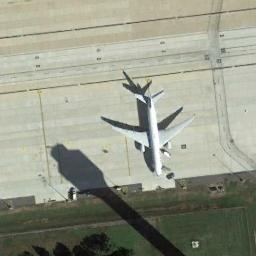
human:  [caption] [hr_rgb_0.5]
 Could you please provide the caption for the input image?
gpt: An airplane is parked on the open space near the grass .

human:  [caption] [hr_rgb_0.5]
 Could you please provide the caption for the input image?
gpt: A white plane was parked beside the lawn, And there was a long shadow area by the plane .

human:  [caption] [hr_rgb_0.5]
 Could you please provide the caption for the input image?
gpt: There is a plane in the open space, Beside the open area is a large lawn .

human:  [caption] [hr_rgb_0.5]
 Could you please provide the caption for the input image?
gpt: A plane parked on the airport and the lawn in front of it .

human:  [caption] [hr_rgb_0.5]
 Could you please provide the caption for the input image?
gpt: A plane is on the ground beside the grass .